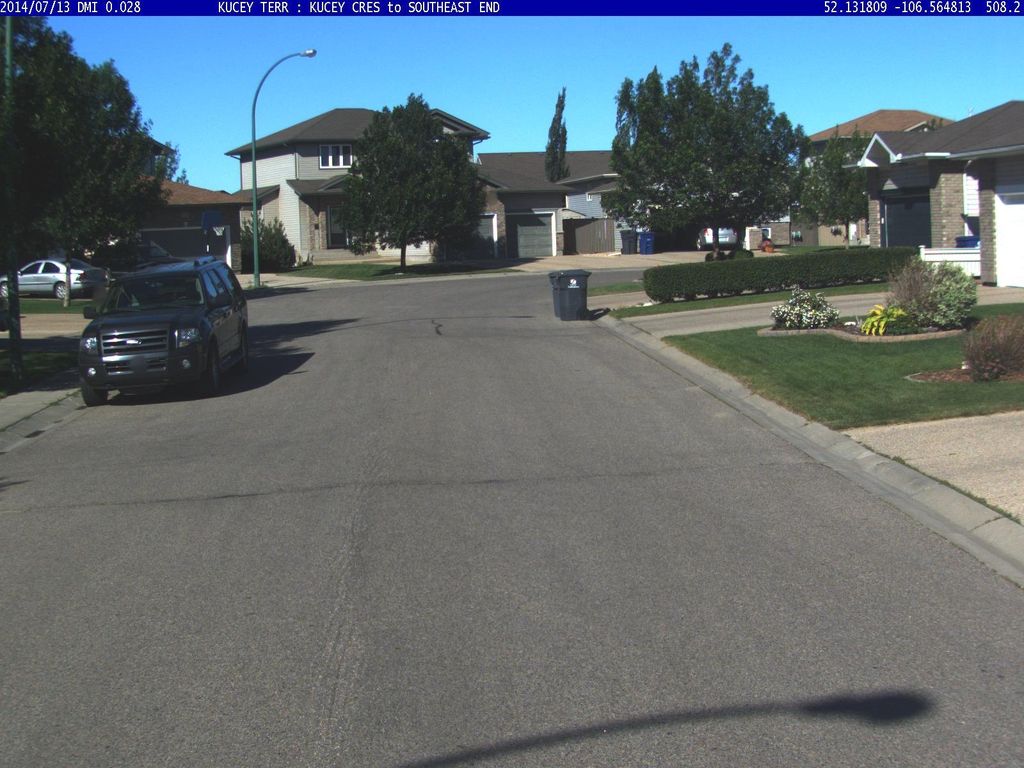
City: saskatoon